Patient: sex M, age 29
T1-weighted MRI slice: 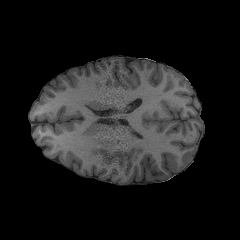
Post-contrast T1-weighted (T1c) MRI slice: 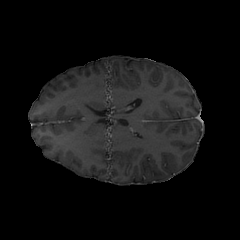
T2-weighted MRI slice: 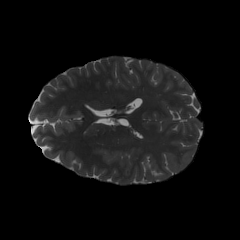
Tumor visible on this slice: yes
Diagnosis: Astrocytoma, IDH-mutant
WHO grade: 2